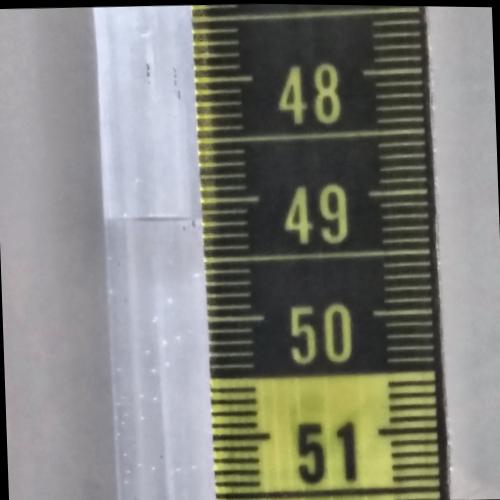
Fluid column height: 49.1 cm